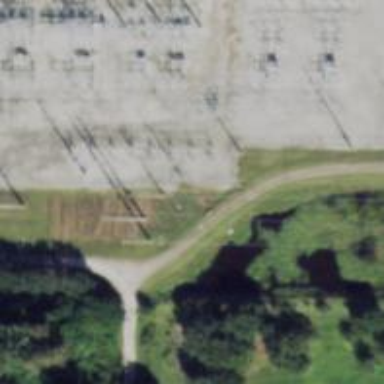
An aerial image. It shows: Power tower.